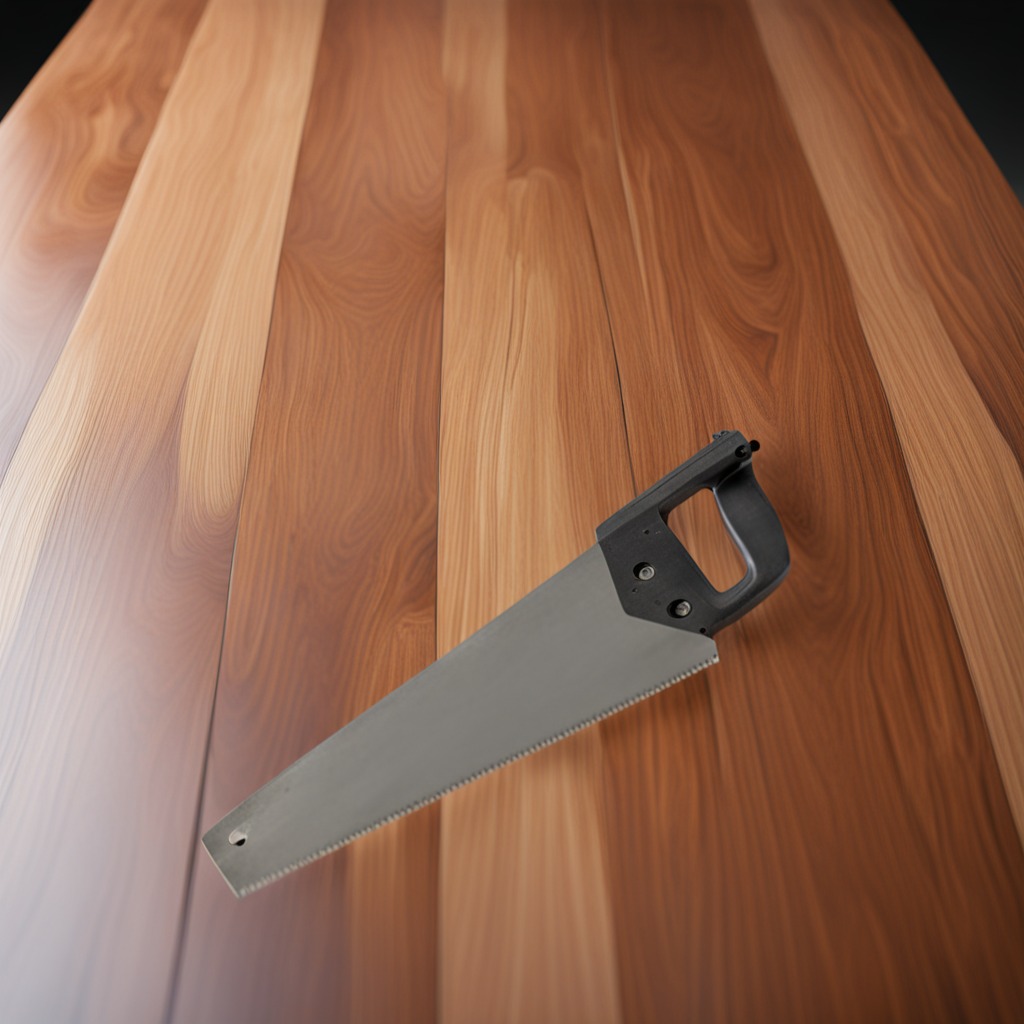
A metal saw is lying on a wooden table in a carpentry studio.